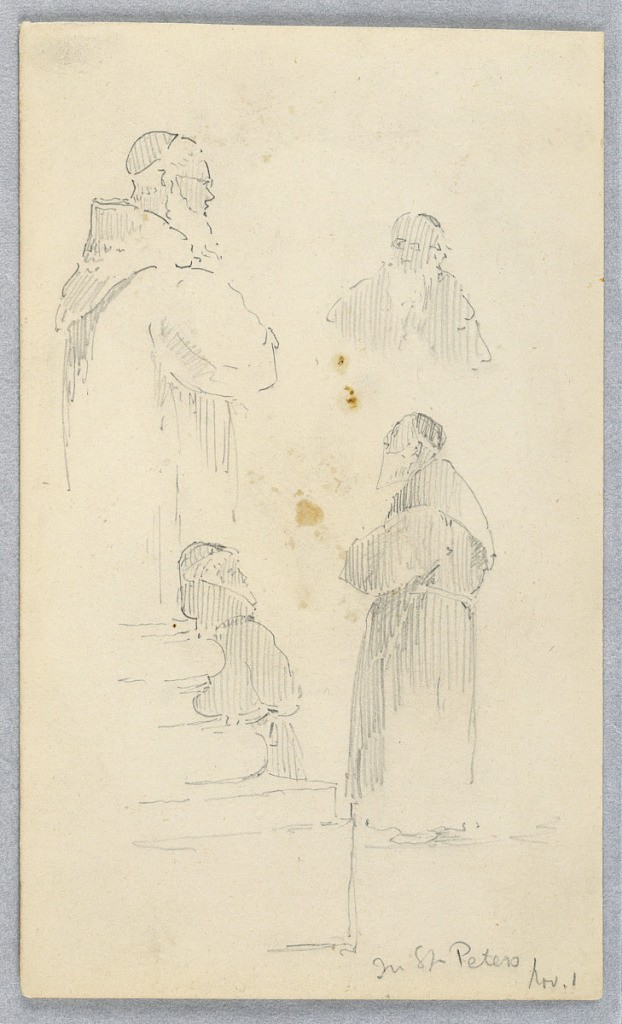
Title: In St. Peter’s, Rome
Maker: Arnold William Brunner, American, 1857–1925
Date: ca. 1881
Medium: Graphite on paper
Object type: Drawing
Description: Four sketches of a monk, with beard and glasses. Upper left, profile view facing right. Upper right, bust of monk. Lower right, back leaning on a column, facing right. Lower right, monk faces left, head slightly titled up.